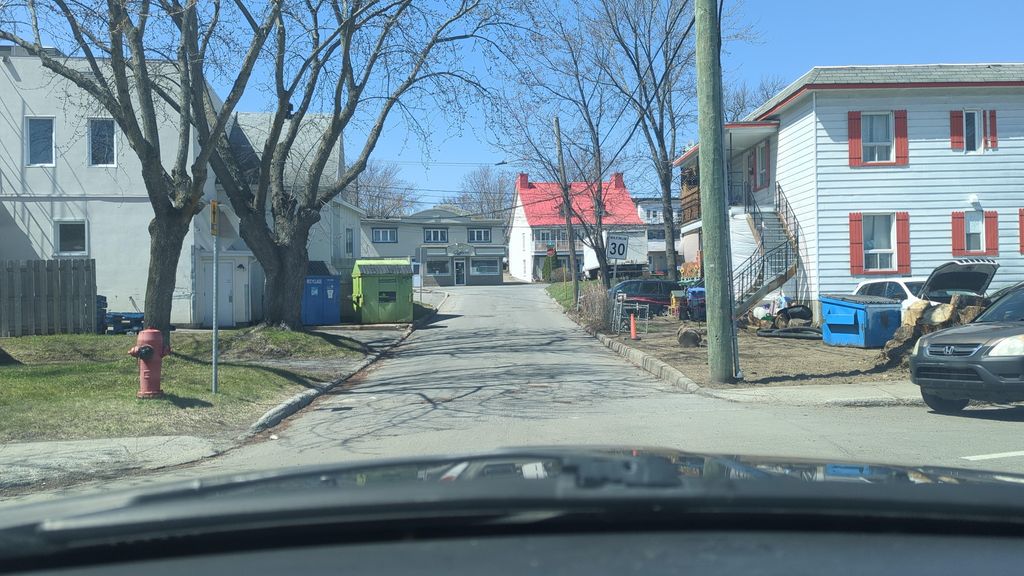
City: quebec_city